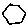
Label: hexagon